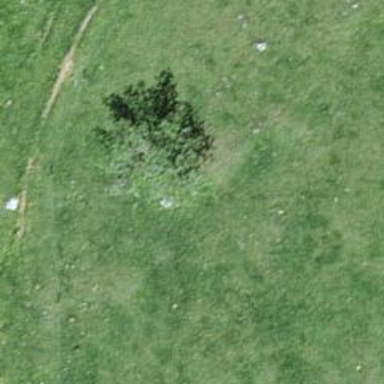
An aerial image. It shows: Needle-leaved tree in natural setting.